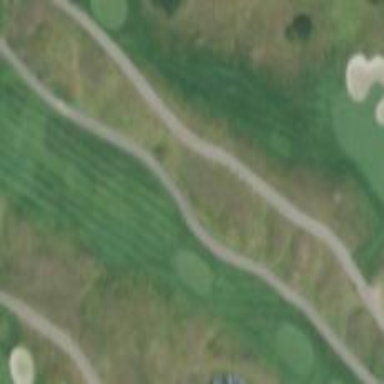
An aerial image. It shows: Area with grass used as rough in golf course.